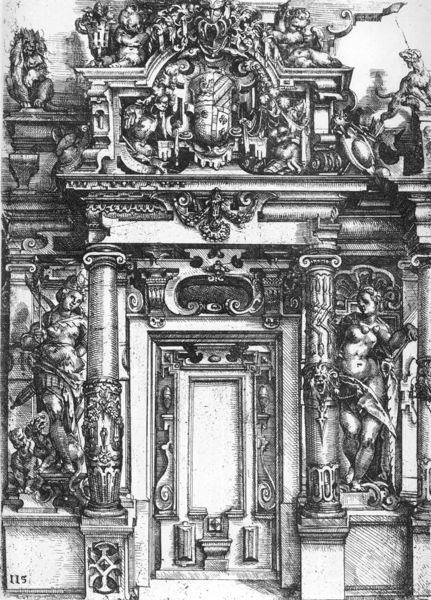
Titel: Architectura (Nürnberg 1598)
Künstler: Wendel Dietterlin
Schlagwörter: grau, säulen, tür, weiss, hund, kirche, engel, skulptur, graphik, foto, druck, portal, wappen, skulpturen, löwe, heilige, kupferstich, 115